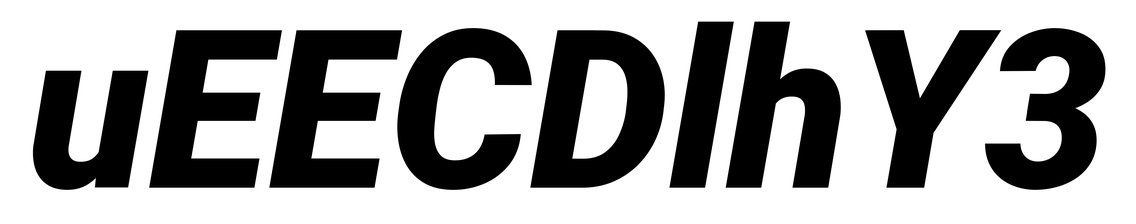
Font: Roboto-Italic_Black_Italic